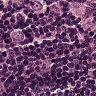
Metastatic tissue present: yes